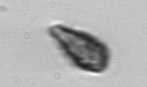
Label: Pseudochattonella_farcimen